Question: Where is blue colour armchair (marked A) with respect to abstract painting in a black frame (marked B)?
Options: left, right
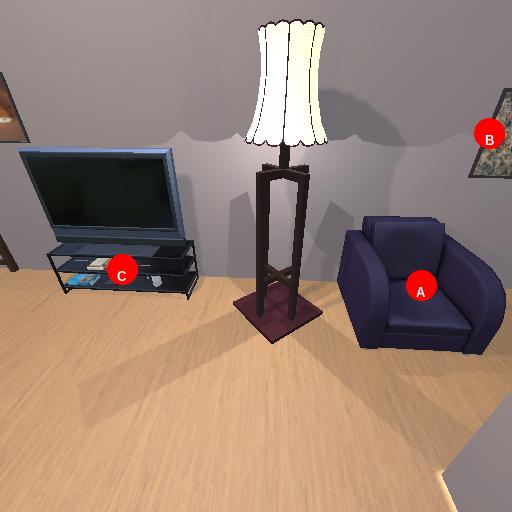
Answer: left